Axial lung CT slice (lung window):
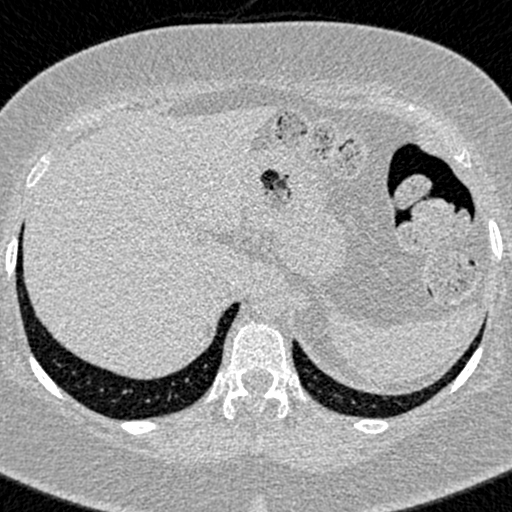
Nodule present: no